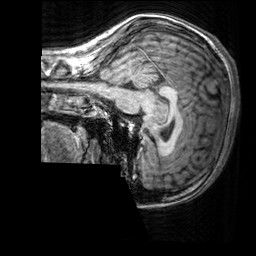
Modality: T1w
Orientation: sagittal
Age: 28
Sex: female
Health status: healthy
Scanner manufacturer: siemens
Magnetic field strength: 3 T
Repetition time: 2.3 s
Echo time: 0.00303 s